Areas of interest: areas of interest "Commercial service"
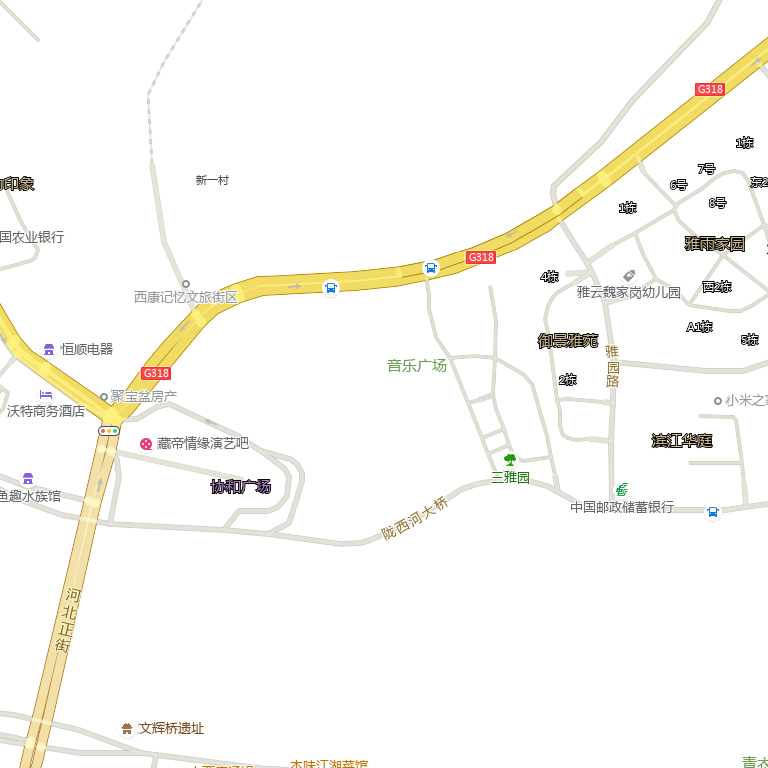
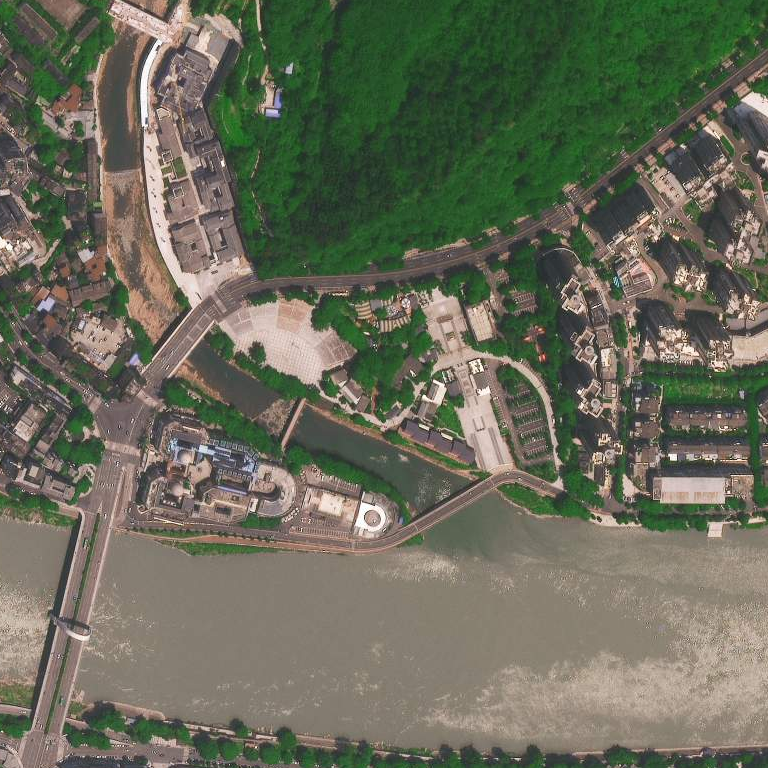